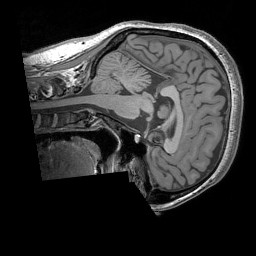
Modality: T1w
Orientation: sagittal